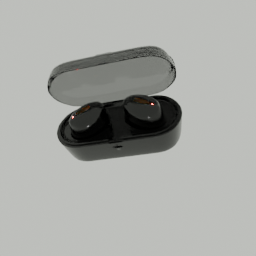
Label: electronics